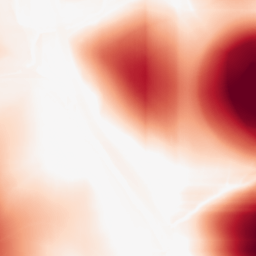
Category: morphological
Decomposition family: rolling_ball
Decomposition parameters: radius: 100
Upsampling method: cubic_mitchell
Upsampling parameters: scale: 2
Upsampling scale: 2